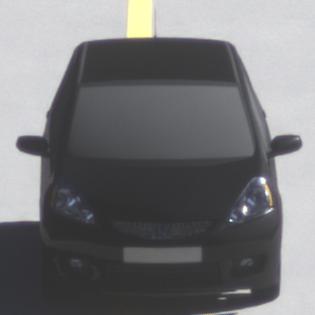
Make: Honda
Model: Jazz 1.2
Detailed model: Jazz (III) (11/08 - 04/11)
Model produced from: 2008/11
Model produced until: 2010/10
Doors: 5
Color: black
Road condition: dry road
Daytime: morning or afternoon
Contrast: high contrast